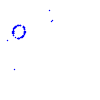
Particle: proton